Interaction volume radius: 10 \u00c5
Interaction volume height: 10 \u00c5
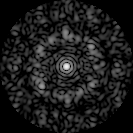
Disorder parameter: 0.7101